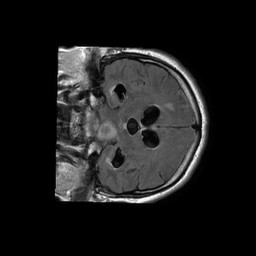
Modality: FLAIR
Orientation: coronal
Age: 55
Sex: male
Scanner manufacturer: philips
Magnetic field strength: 1.5 T
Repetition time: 6 s
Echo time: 0.12 s